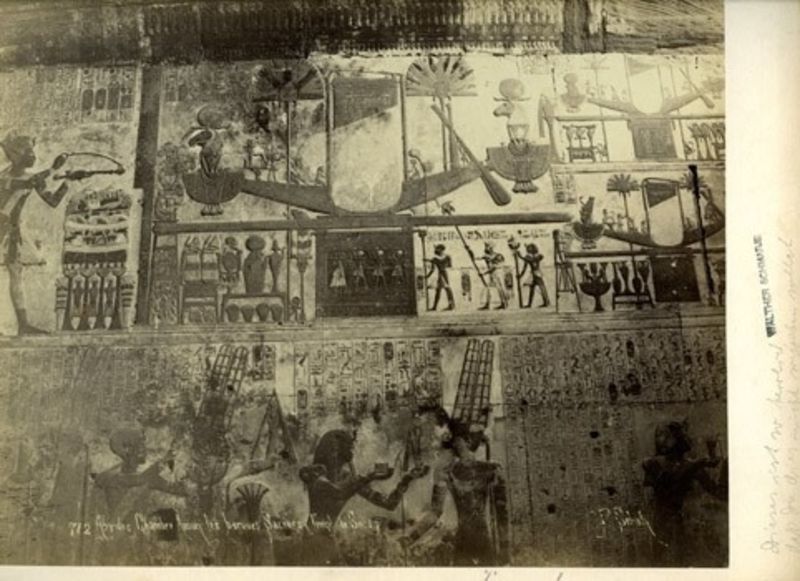
Titel: 712 Abydos: Chambre Amon. les barques Sacrées (temple de Seti I )
Künstler: Pascal Sébah
Standort: Hamburg
Institution: Museum für Kunst und Gewerbe Hamburg
Schlagwörter: malerei, relief, foto, fotografie, photographie, photo, tempel, albumin, lichtbild, reisefotografie, schwarzweißpositivverfahren, silbersalzverfahren, schwarzweißfotografie, reisephotographie, albuminpapier, heiligtümer, bemaltes, begräbnisriten, totenkult, abydos, ägypten